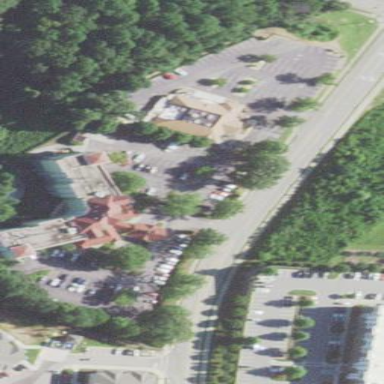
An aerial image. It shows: Commercial hotel building.